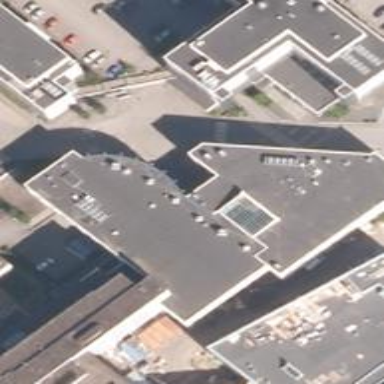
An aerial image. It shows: Healthcare clinic.